Brain MRI, t2w sequence, axial 2D slice.
Patient: age 28, sex F, weight 95 kg, height 1.95 m
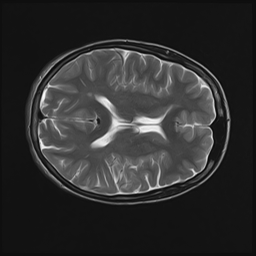